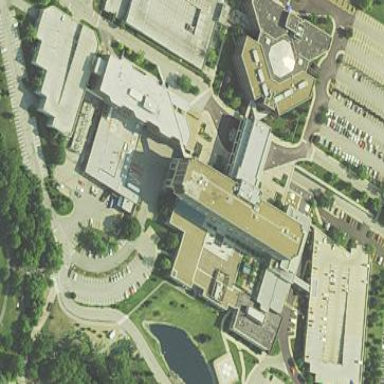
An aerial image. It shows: Hospital providing healthcare services.